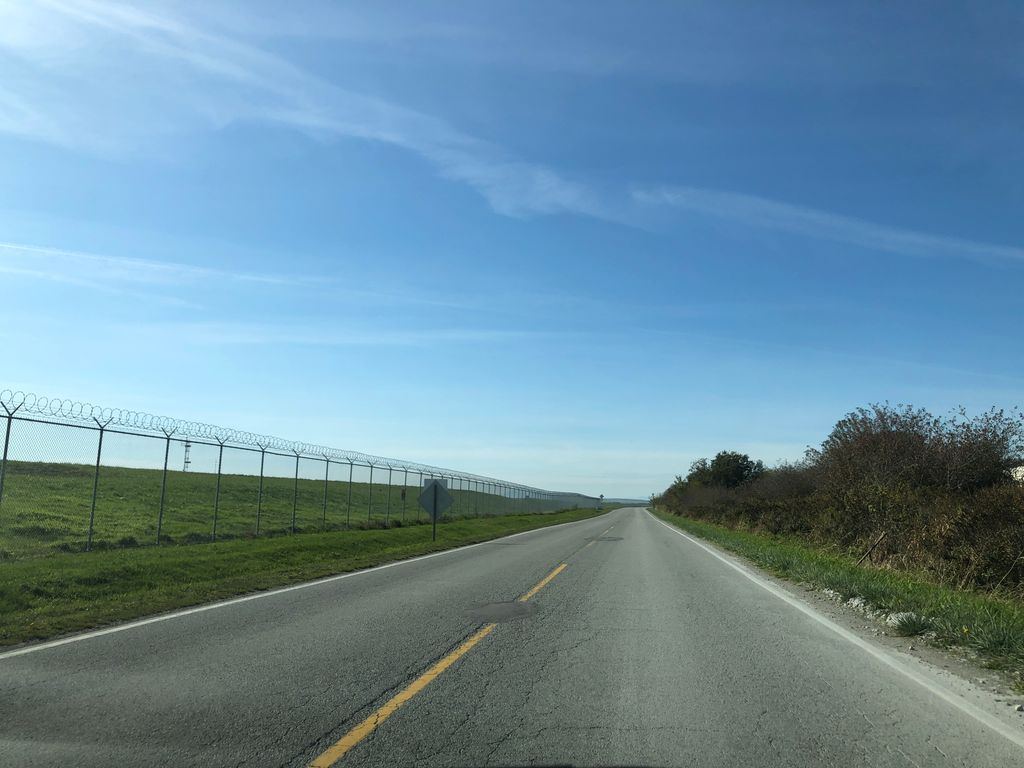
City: vancouver